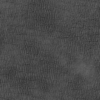
Label: not_dusty